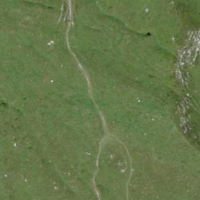
EUNIS habitat code: 26
Species observed at this site:
Dryas octopetala